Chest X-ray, AP view. Patient: 58 years old, sex F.
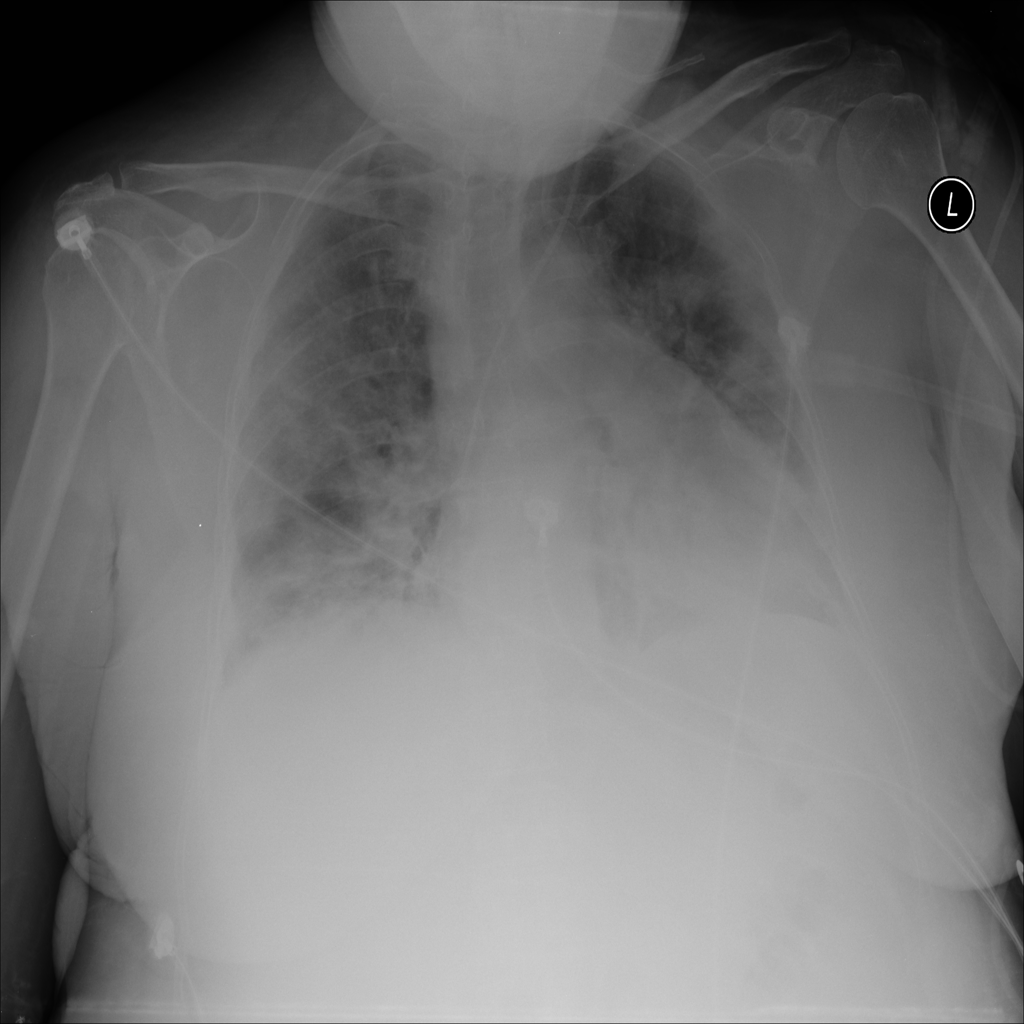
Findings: Effusion